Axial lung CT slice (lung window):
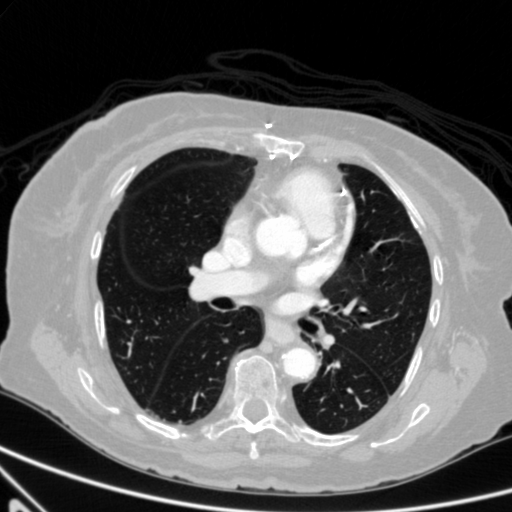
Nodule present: no